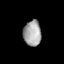
Tissue: lung
Cell type: Epithelial cells
Senescence score: 0.1557
Nuclear area (px): 441
Mean DAPI intensity: 164.787